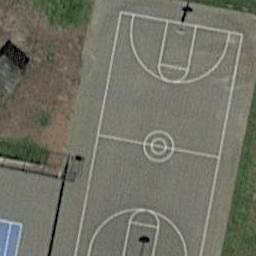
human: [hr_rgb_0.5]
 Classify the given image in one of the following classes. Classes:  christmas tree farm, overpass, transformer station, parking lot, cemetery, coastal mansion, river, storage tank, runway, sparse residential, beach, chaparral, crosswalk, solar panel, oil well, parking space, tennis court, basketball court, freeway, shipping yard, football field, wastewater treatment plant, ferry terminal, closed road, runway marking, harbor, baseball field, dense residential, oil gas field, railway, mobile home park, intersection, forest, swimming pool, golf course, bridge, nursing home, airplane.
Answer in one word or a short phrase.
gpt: basketball court